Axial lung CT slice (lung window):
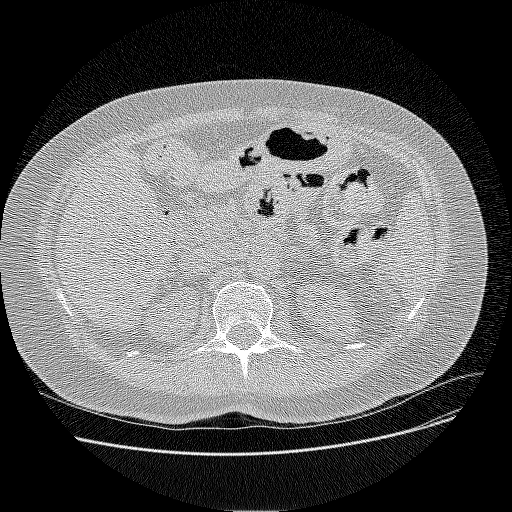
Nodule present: no